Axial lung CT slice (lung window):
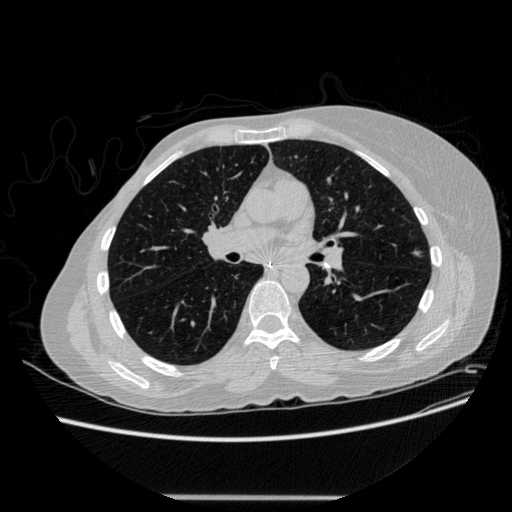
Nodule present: yes
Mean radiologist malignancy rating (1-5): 4